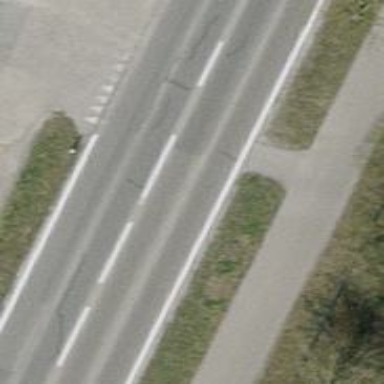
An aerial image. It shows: Crossing on asphalt cycleway.